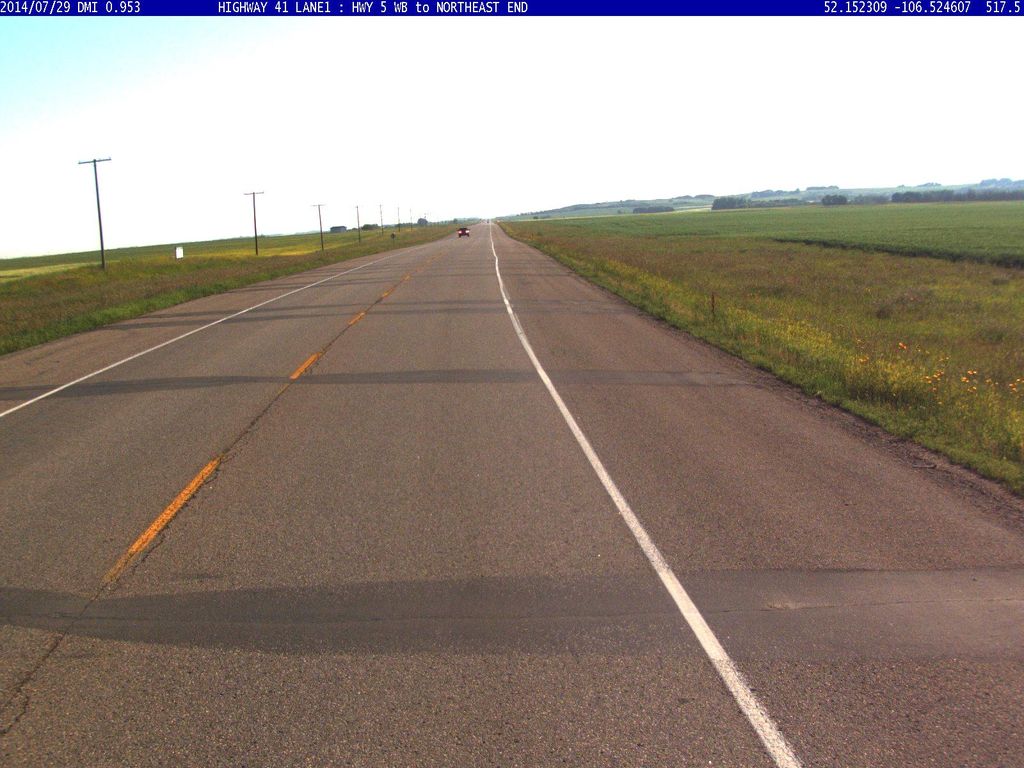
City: saskatoon